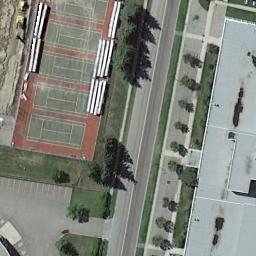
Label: tennis_court